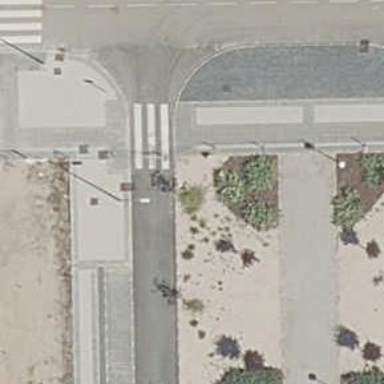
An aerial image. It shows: Uncontrolled zebra crossing on the road.